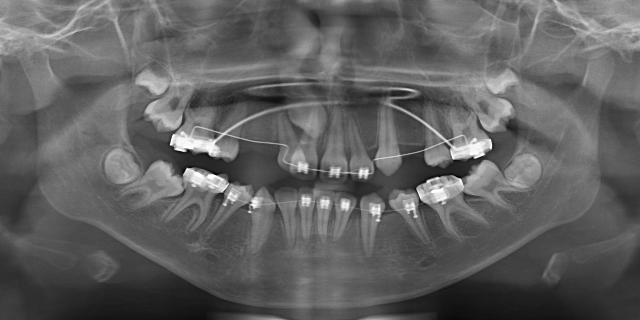
adult